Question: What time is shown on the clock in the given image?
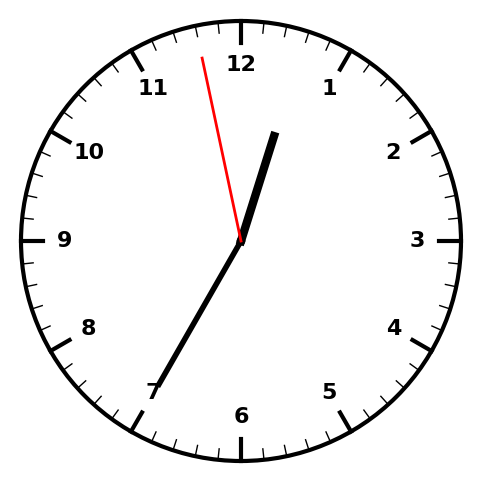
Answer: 12:34:58